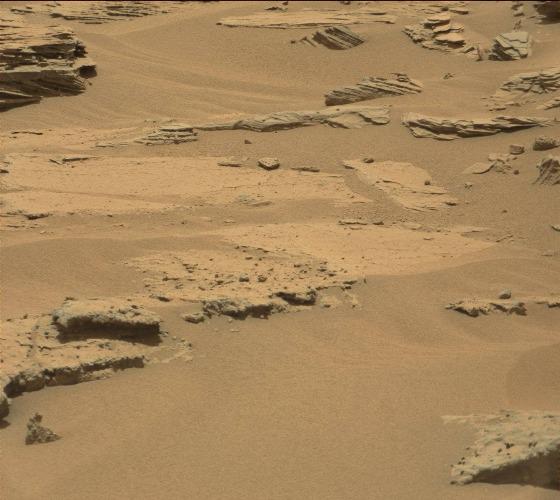
Terrain classes present: Bedrock, Gravel / Sand / Soil, Rock